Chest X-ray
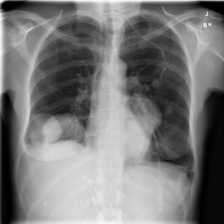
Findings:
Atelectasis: negative
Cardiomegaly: negative
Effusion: negative
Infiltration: negative
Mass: positive
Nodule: negative
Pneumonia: negative
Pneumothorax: negative
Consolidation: negative
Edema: negative
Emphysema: negative
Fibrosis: negative
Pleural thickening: negative
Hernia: negative